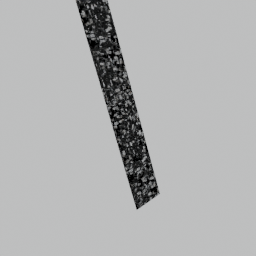
Label: architecture